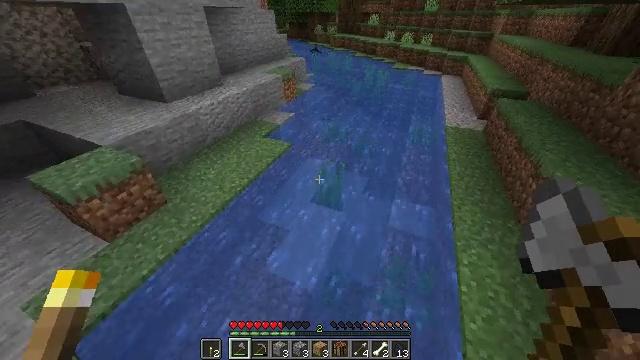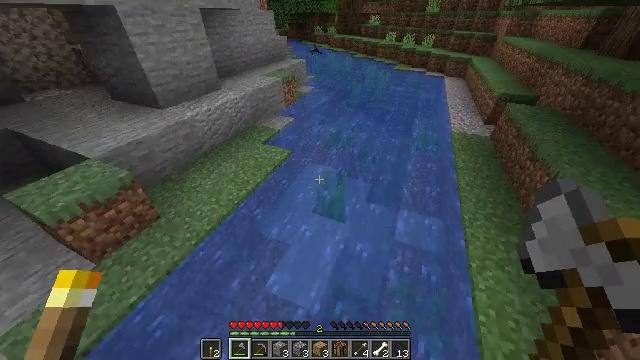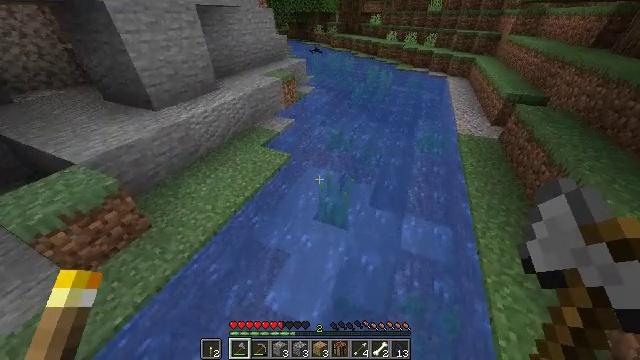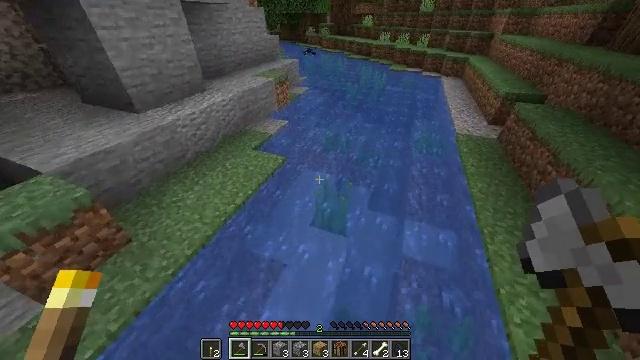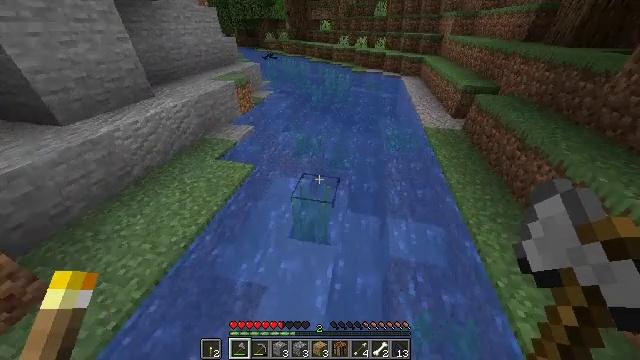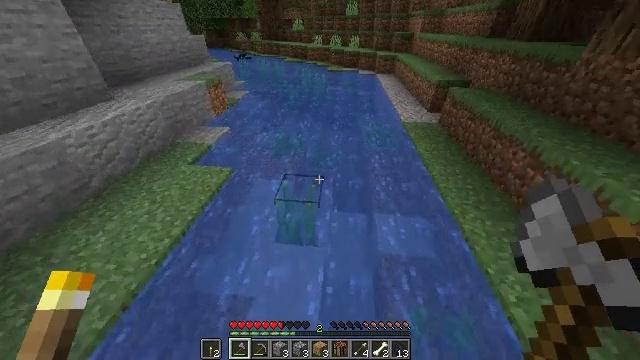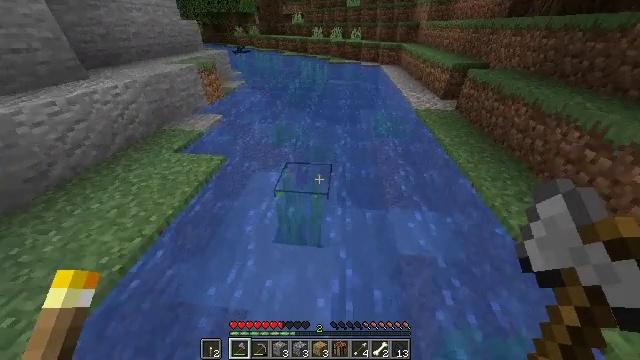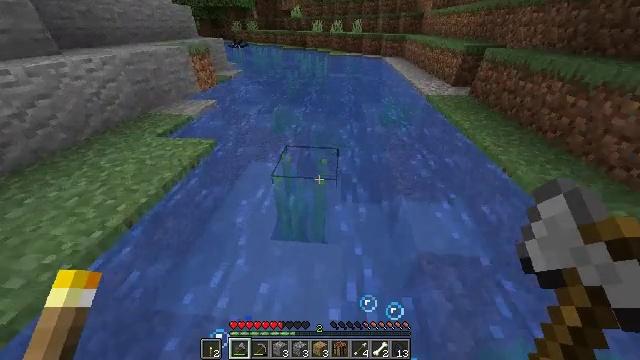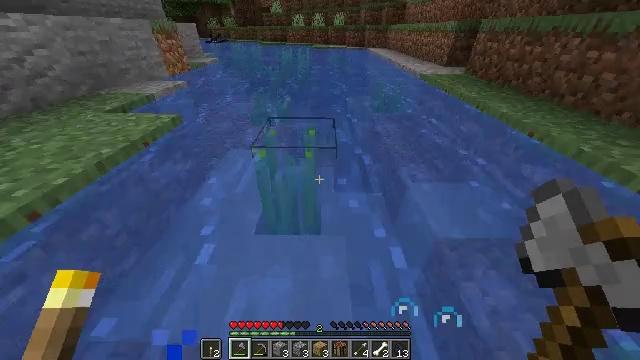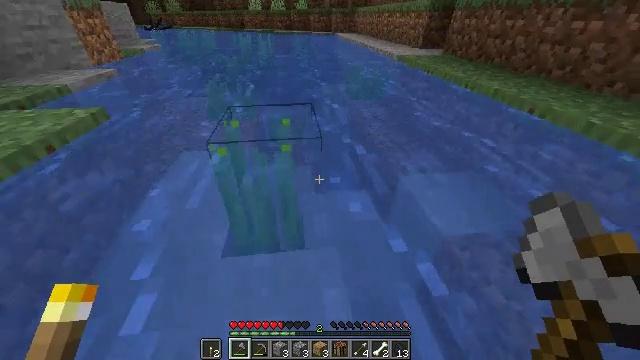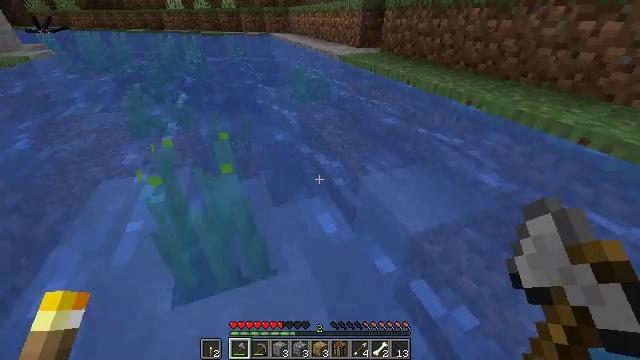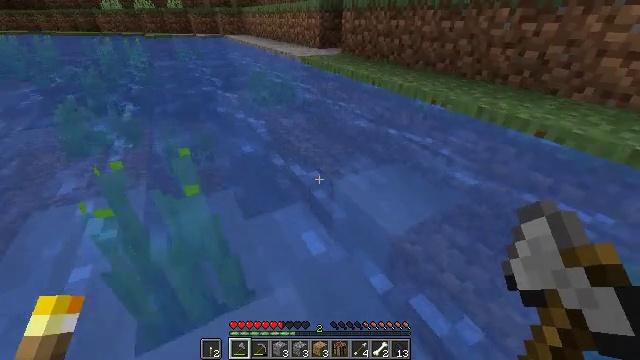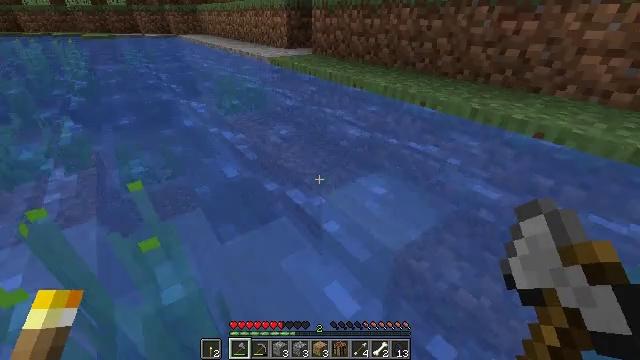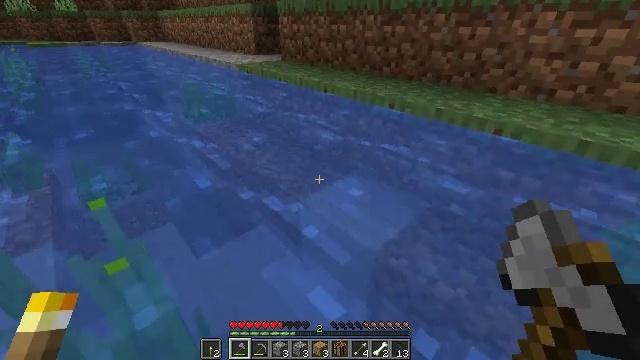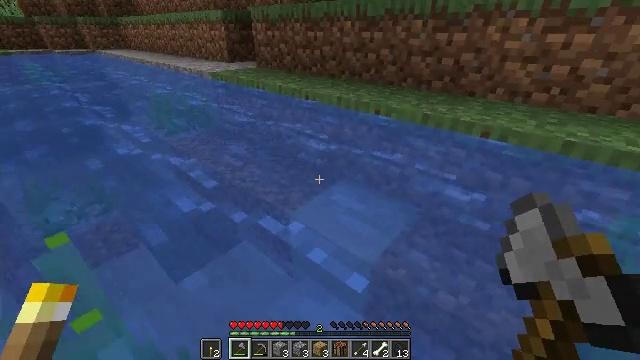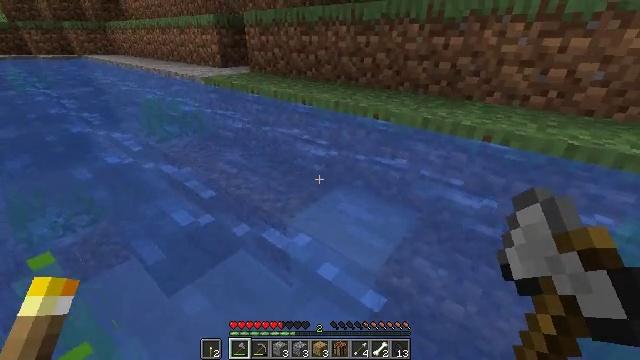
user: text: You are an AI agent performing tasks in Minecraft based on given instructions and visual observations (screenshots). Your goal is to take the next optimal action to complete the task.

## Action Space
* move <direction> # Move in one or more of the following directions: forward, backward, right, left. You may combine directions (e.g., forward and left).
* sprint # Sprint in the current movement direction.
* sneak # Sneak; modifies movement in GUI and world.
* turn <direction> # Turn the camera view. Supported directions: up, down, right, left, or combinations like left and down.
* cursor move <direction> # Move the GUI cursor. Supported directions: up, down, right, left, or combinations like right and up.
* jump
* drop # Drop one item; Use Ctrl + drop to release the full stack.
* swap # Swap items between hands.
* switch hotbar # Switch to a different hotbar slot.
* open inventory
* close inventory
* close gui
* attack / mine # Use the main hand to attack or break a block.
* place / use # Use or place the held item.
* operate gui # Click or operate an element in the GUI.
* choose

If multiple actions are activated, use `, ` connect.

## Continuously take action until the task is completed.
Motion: motion action
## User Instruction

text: Dig up clay found underwater.
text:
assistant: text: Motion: move forward, sprint, jump
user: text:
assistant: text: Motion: move forward, sprint, jump
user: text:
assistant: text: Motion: move forward, sprint, turn right
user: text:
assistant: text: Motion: move forward, sprint, turn right and up
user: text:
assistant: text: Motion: move forward, sprint, turn right
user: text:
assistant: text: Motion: move forward
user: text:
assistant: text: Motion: move forward
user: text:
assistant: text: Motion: move forward, turn right
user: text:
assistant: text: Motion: move forward, turn right
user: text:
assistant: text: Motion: move forward, turn right and up
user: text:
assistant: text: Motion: move forward, turn right
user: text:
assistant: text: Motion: move forward, turn right
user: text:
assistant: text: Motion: move forward, turn right and up
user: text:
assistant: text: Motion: move forward, turn right and up
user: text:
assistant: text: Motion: move forward, turn right
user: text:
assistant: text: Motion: move forward
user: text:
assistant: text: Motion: move forward
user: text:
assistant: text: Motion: move forward, turn left and up
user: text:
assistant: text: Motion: move forward, turn left
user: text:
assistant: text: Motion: move forward, turn left
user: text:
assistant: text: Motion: move forward, turn left and down
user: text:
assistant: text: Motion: move forward, turn left
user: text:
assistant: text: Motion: move forward
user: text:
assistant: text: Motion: move forward, turn left
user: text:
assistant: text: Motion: move forward, turn left
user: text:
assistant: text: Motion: move forward, turn left
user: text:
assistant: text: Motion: move forward, turn left and down
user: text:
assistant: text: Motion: move forward, turn left and down
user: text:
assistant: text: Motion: move forward, turn left and down
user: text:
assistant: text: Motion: move forward, turn left and down